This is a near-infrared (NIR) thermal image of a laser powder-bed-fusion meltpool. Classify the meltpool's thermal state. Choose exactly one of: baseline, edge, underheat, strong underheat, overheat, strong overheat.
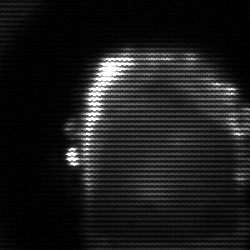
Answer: baseline